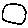
Label: circle